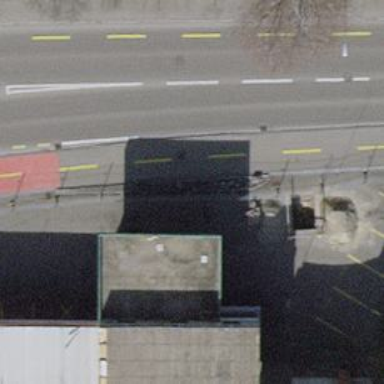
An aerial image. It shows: Fuel station.